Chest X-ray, AP view. Patient: 70 years old, sex M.
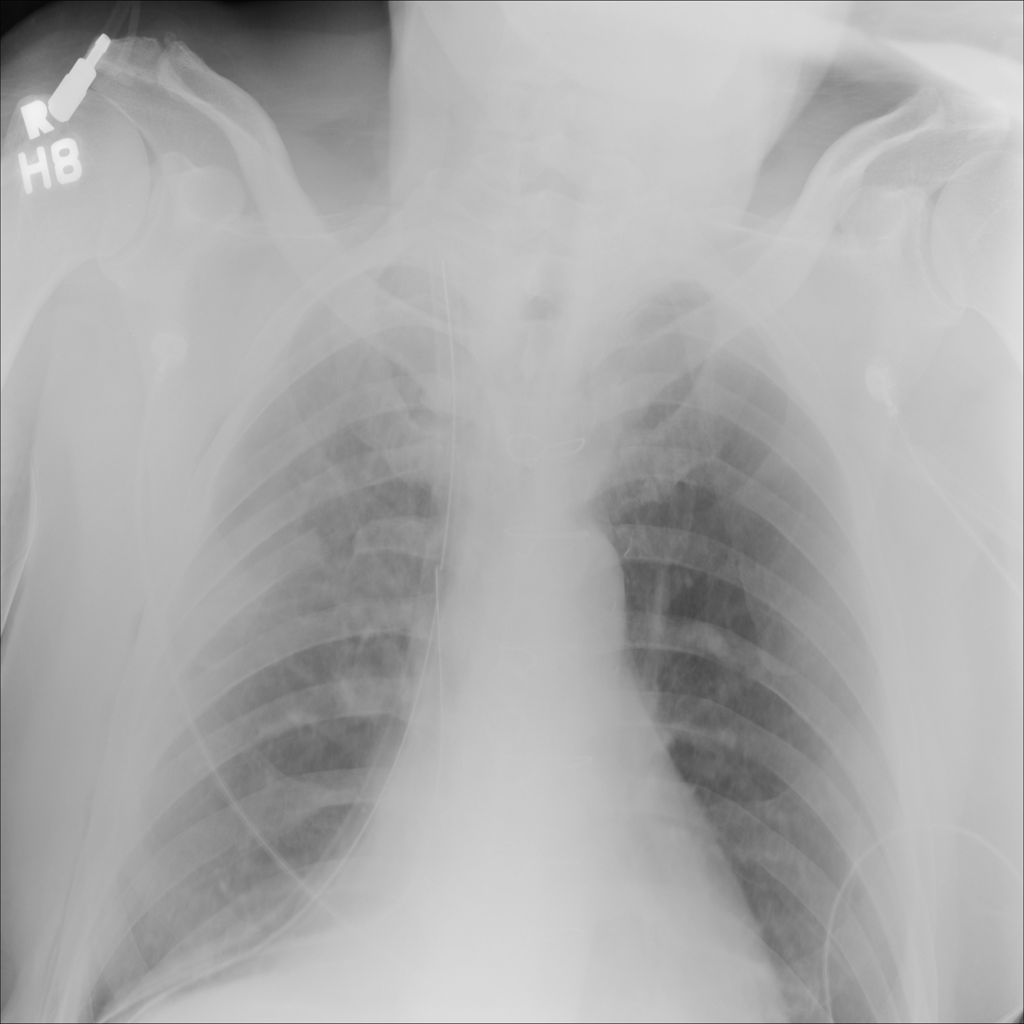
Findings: Emphysema, Mass, Nodule